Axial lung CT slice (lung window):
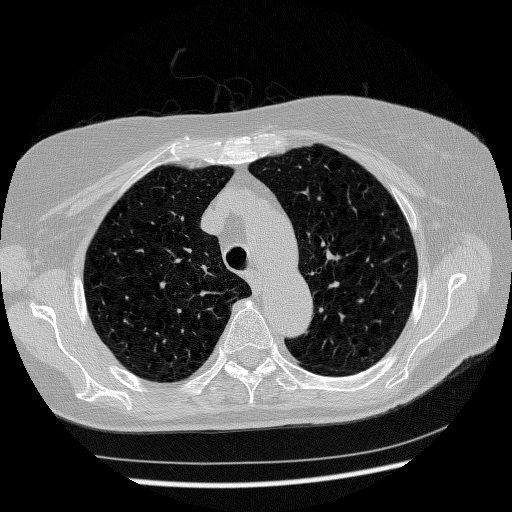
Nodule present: no